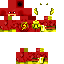
A male human skin with dark skin, wearing blonde helmet dressed in a red suit and red pants, featuring a closed mouth.